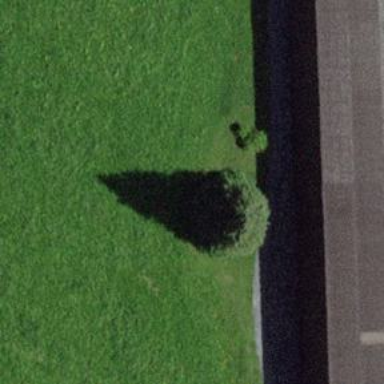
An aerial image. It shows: Evergreen needle-leaved tree.